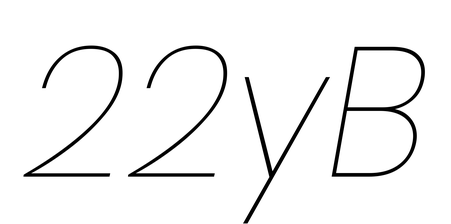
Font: Poppins-ThinItalic